Aerial crown-view tile of a tropical tree (Barro Colorado Island, Panama), acquired 20240813:
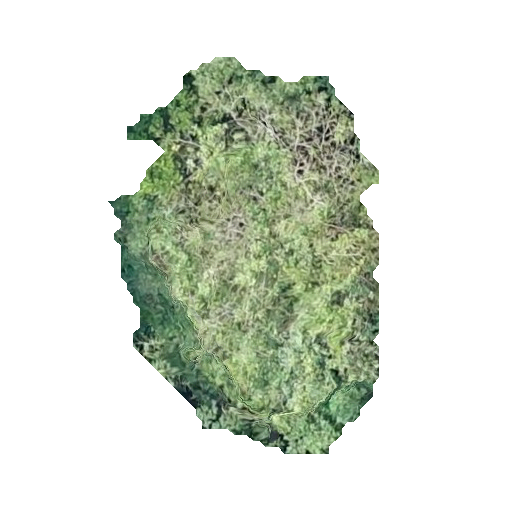
Species: Tachigali panamensis
GBIF accepted scientific name: Tachigali panamensis
Crown area: 120.41 m²